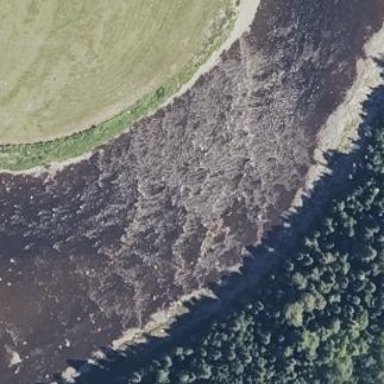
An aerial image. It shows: Rapids in natural water setting.